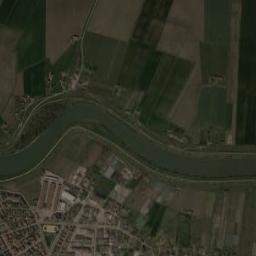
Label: river